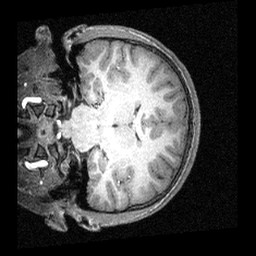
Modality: T1w
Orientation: coronal
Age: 15
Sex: male